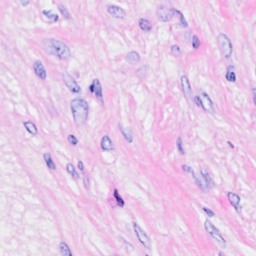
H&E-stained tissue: Breast